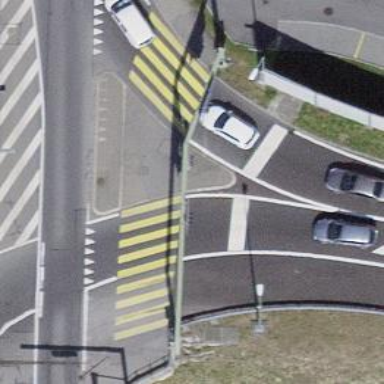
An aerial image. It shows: Footway located on traffic island.